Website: crate-barrel
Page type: delivery-shipping
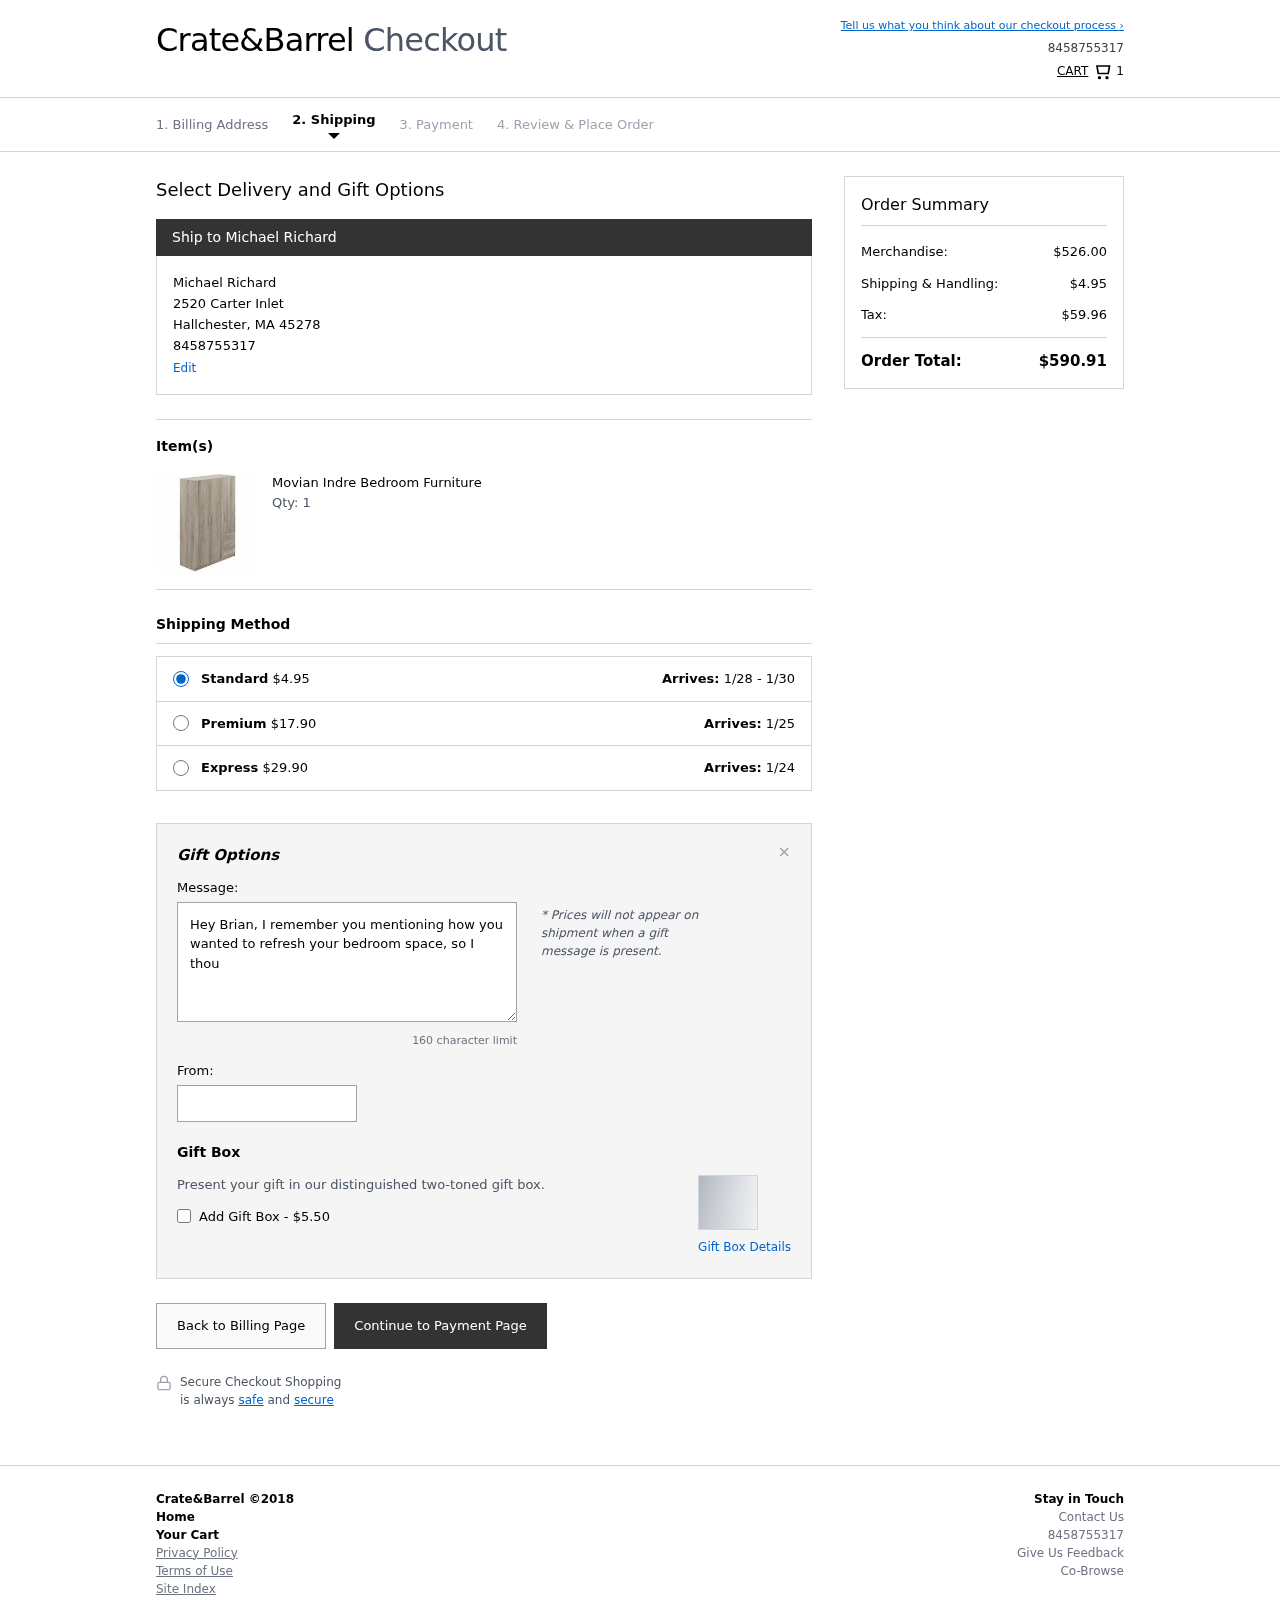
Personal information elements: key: PII_CITY
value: Hallchester
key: PII_FULLNAME
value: Michael Richard
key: PII_PHONE
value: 8458755317
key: PII_POSTCODE
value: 45278
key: PII_STATE_ABBR
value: MA
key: PII_STREET
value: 2520 Carter Inlet
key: PII_FIRSTNAME
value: Michael
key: PII_LASTNAME
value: Richard
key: PII_FULLNAME2
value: Michael Richard
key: PII_FULLNAME3
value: Michael Richard
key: PII_FIRSTNAME2
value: Michael
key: PII_FIRSTNAME3
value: Michael
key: PII_LASTNAME2
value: Richard
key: PII_LASTNAME3
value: Richard
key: PII_FIRSTNAME_DERIVED
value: Michael
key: PII_LASTNAME_DERIVED
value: Richard
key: PII_FULLNAME_DERIVED
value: Michael Richard
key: PII_NAME_FULL_DERIVED
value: Michael Richard
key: PII_PHONE_LINE
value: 5317
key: PII_PHONE_SUFFIX
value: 5317
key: PII_PHONE2
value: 8458755317
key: PII_PHONE3
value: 8458755317
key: PII_PHONE_NUMERIC
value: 8458755317
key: PII_PHONE_LINE_NUMERIC
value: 5317
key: PII_PHONE_SUFFIX_NUMERIC
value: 5317
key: PII_PHONE2_NUMERIC
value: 8458755317
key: PII_PHONE3_NUMERIC
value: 8458755317
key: PII_PHONE_DIGITS
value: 8458755317
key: PII_PHONE_LAST4
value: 5317
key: PII_GIFT_MESSAGE
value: Hey Brian, I remember you mentioning how you wanted to refresh your bedroom space, so I thought these pieces would be perfect for you! Can’t wait to see how it all comes together. Enjoy the new vibe!
Michael
Product elements: key: PRODUCT1_NAME
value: Movian Indre Bedroom Furniture
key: PRODUCT1_QUANTITY
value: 1
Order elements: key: ORDER_NUM_ITEMS
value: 1
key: ORDER_SHIPPING_COST
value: $4.95
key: ORDER_DELIVERY_DATE
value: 1/28 - 1/30
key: PREMIUM_SHIPPING_COST
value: $17.90
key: PREMIUM_DELIVERY_DATE
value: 1/25
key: EXPRESS_SHIPPING_COST
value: $29.90
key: EXPRESS_DELIVERY_DATE
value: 1/24
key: ORDER_SUBTOTAL
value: $526.00
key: ORDER_SHIPPING_COST2
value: $4.95
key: ORDER_TAX
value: $59.96
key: ORDER_TOTAL
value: $590.91